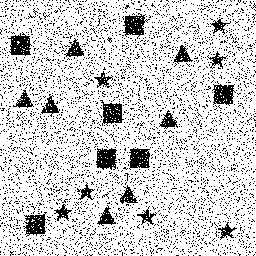
Squares: 7
Triangles: 7
Stars: 7
Total shapes: 21